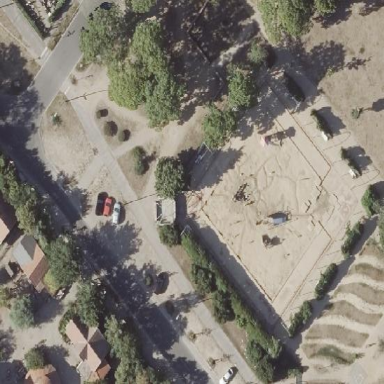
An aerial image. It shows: Playground area for leisure land.